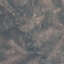
Land use / land cover class: HerbaceousVegetation